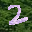
Label: 2